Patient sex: M
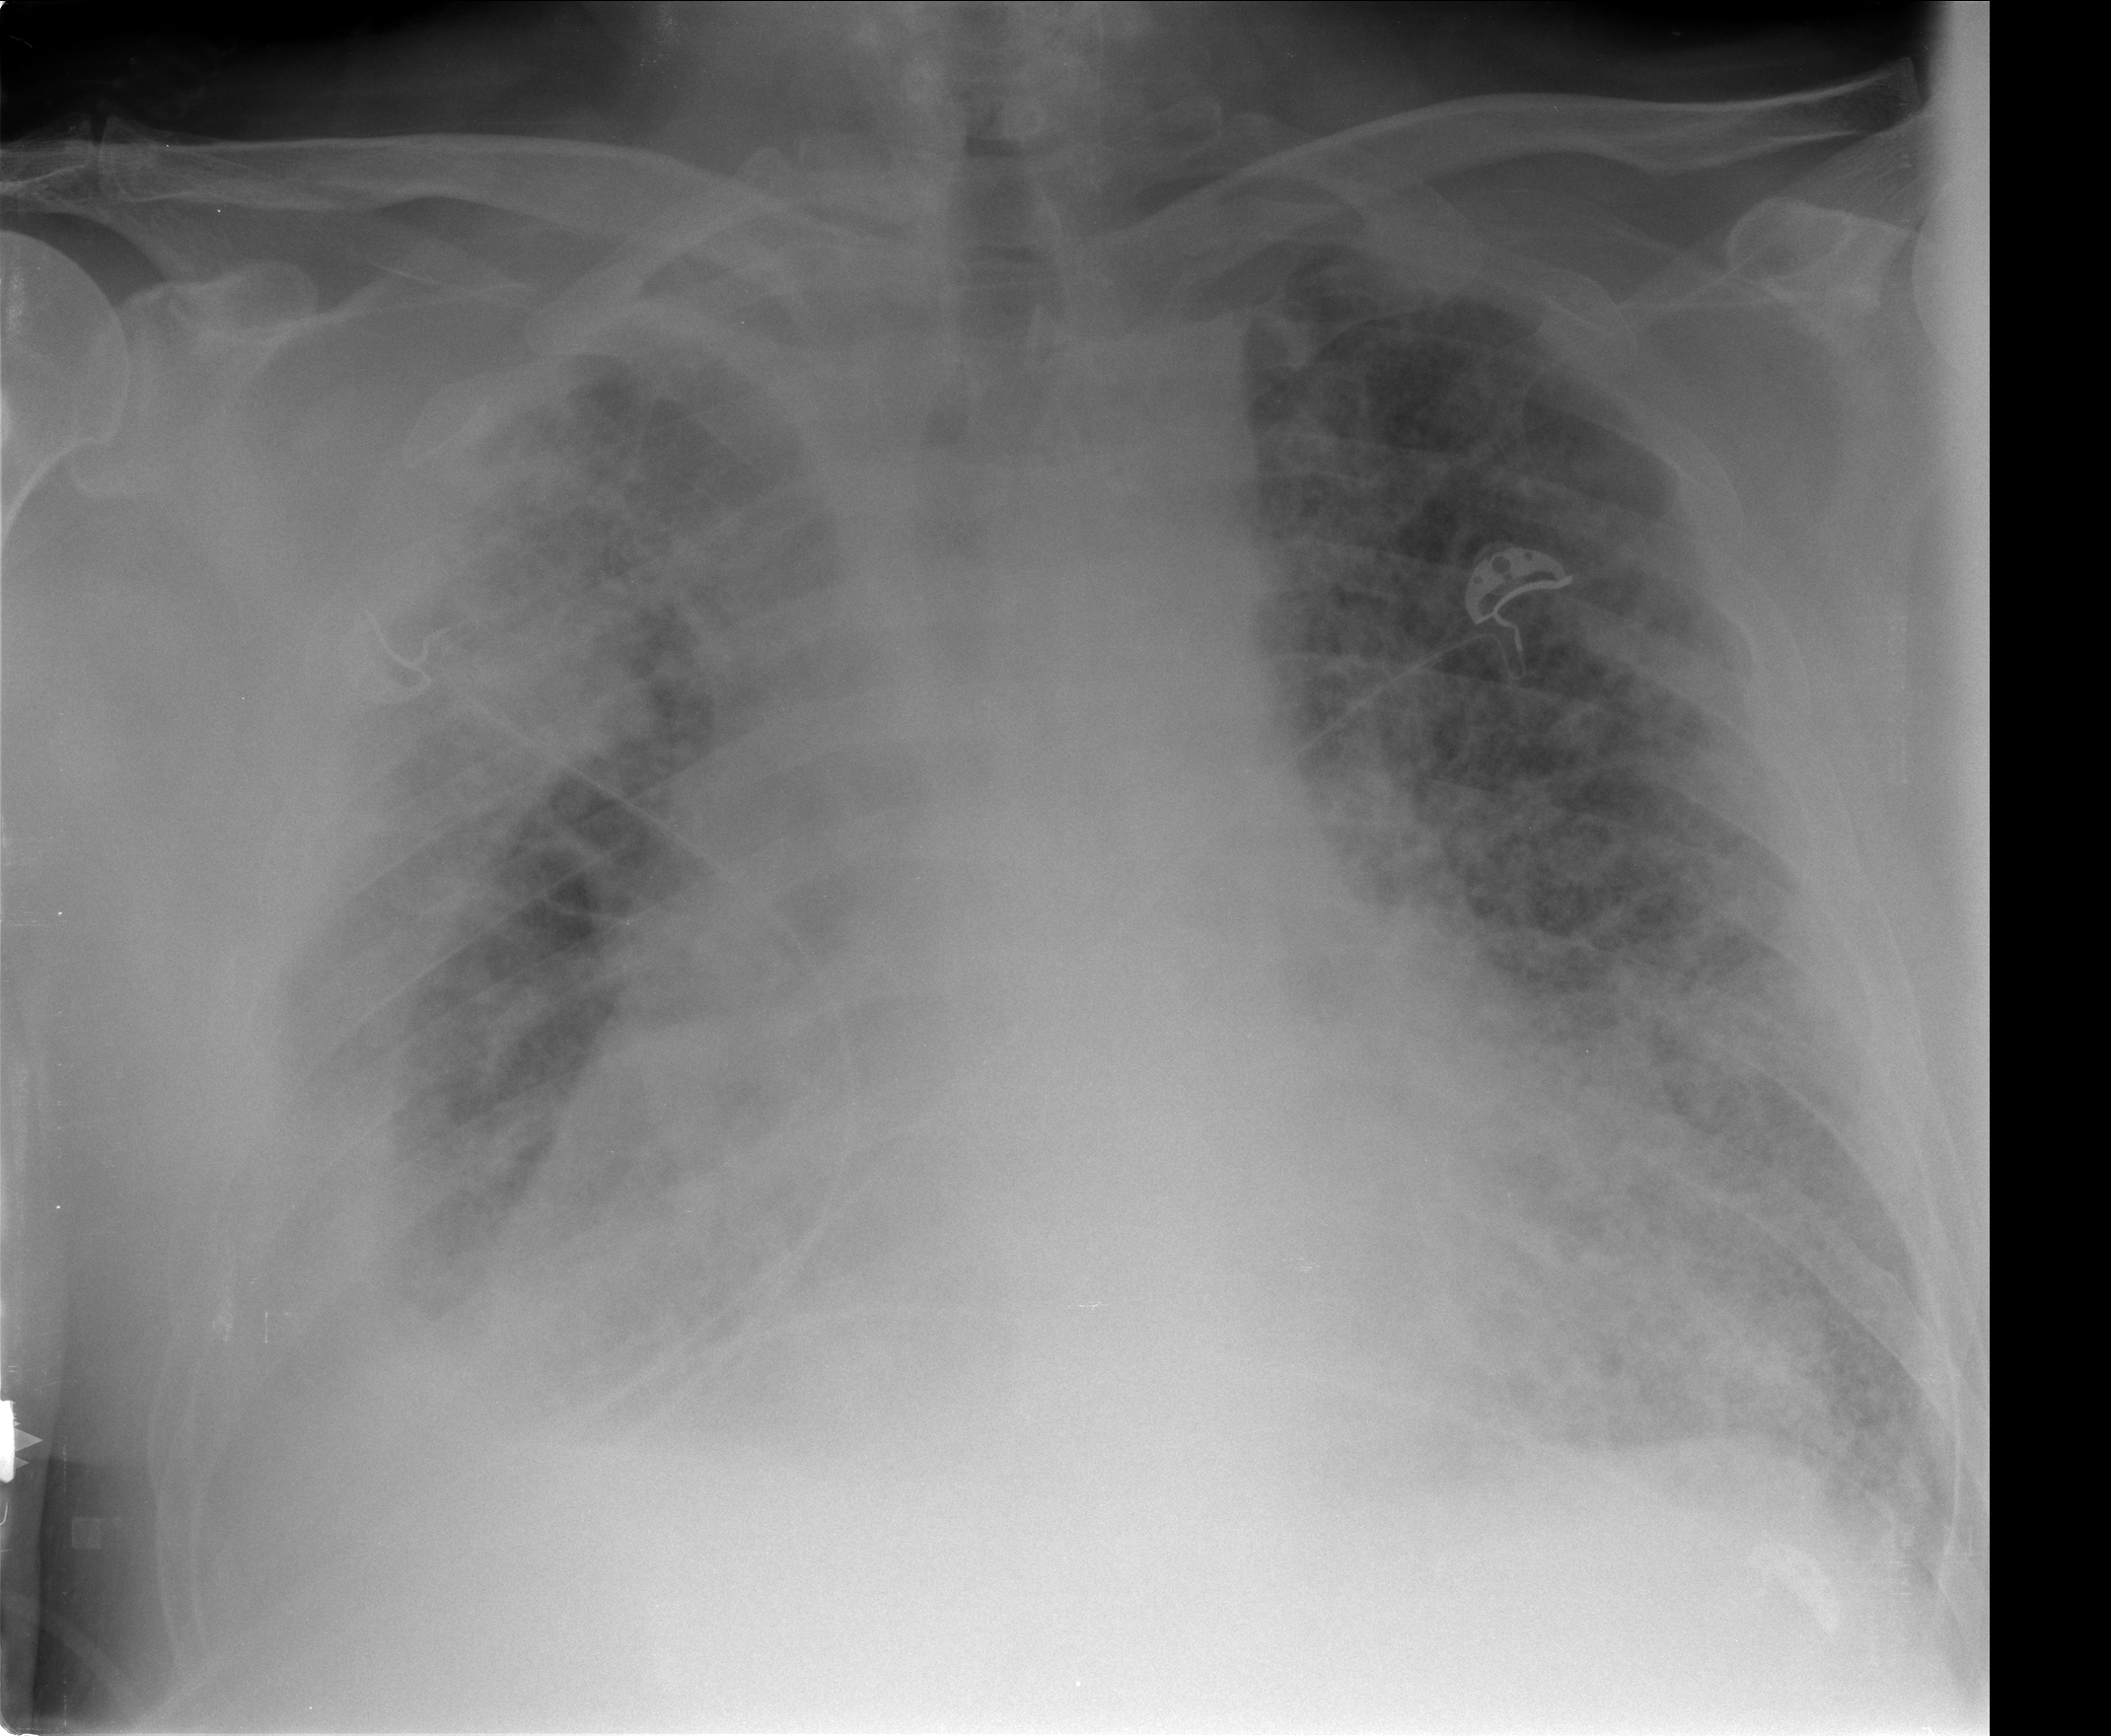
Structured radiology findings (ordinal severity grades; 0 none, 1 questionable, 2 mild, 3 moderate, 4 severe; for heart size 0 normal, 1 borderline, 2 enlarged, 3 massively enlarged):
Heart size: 2
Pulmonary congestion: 2
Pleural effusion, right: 3
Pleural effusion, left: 0
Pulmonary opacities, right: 4
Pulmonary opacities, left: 4
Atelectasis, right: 3
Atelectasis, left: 3